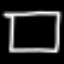
Label: square